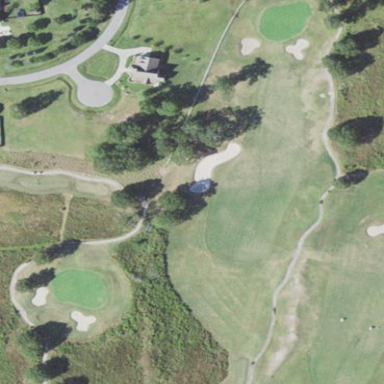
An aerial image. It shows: Golf fairway in the image.